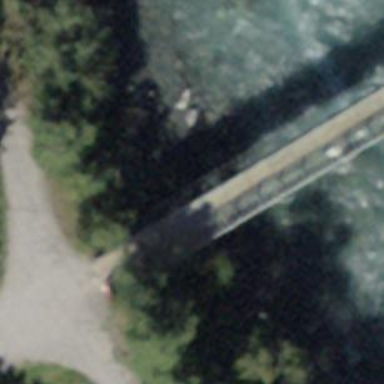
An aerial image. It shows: Track road on bridge.